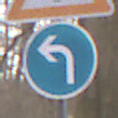
Verkehrszeichen: VorgeschriebeneFahrtrichtungLinks
Zusatzzeichen oben: Lichtzeichenanlage
Umgebung: Outdoor, Nature
Tageszeit: MorningAfternoon
Wetter: Overcast
Licht: Natural
Jahreszeit: Autumn
Kontrast: LowContrast